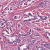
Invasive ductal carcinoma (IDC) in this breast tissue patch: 1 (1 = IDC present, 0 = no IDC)